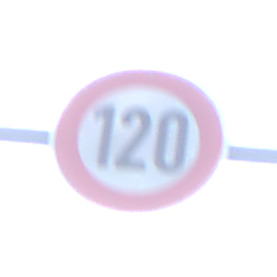
Verkehrszeichen: Geschwindigkeit120
Umgebung: Outdoor, Urban
Tageszeit: SunriseSunset
Wetter: PartlyCloudy
Licht: Natural
Jahreszeit: NotSpecified
Kontrast: MediumContrast